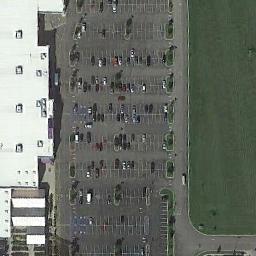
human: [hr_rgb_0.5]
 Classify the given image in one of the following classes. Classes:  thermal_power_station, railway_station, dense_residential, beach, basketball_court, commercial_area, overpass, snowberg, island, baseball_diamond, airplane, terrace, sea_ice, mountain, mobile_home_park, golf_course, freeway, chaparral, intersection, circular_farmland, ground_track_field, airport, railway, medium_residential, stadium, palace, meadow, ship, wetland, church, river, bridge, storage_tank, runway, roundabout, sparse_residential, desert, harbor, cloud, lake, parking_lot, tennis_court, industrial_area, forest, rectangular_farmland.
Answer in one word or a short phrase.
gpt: parking_lot